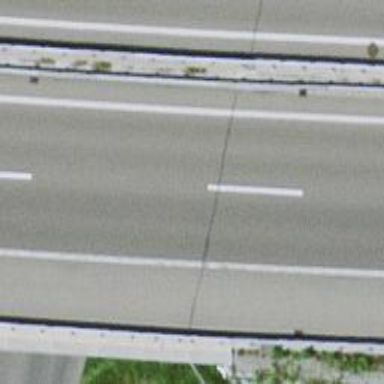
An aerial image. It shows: Asphalt bridge over motorway.